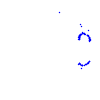
Particle: proton